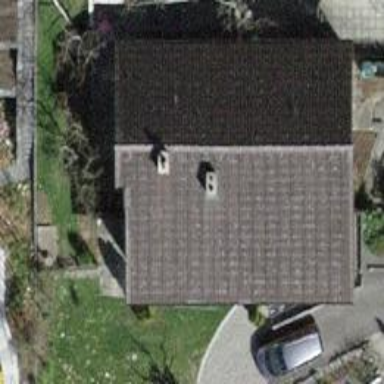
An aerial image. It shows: Building with tiled roof.